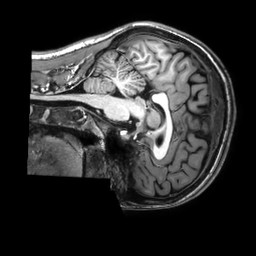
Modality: T1w
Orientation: sagittal
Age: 22
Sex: female
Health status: healthy
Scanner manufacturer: philips
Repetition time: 0.009 s
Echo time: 0.004 s